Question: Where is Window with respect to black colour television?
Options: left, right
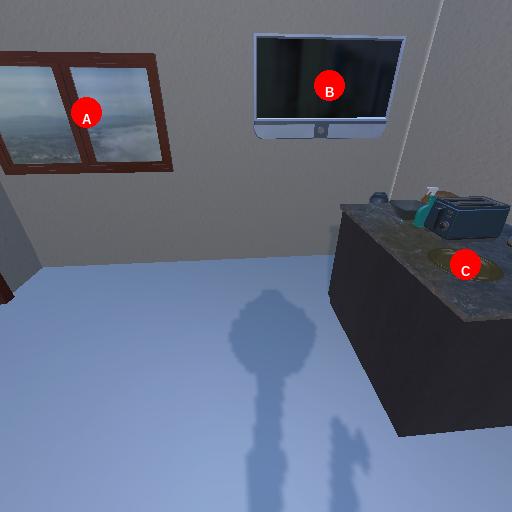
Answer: left